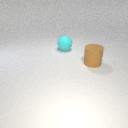
large cyan rubber sphere to the left of large brown rubber cylinder